Question: I am developing a Google Maps based site and have a problem that occurs in my site. Randomly, I get a message on tiles saying "Sorry, we have no imagery here". This issue occurs on all my computers/browsers and only in satellite view.
The problem is not consistent and sometimes I get the same problem when browsing the google maps api samples or <URL> which rules out the possibility of a javascript/css error.

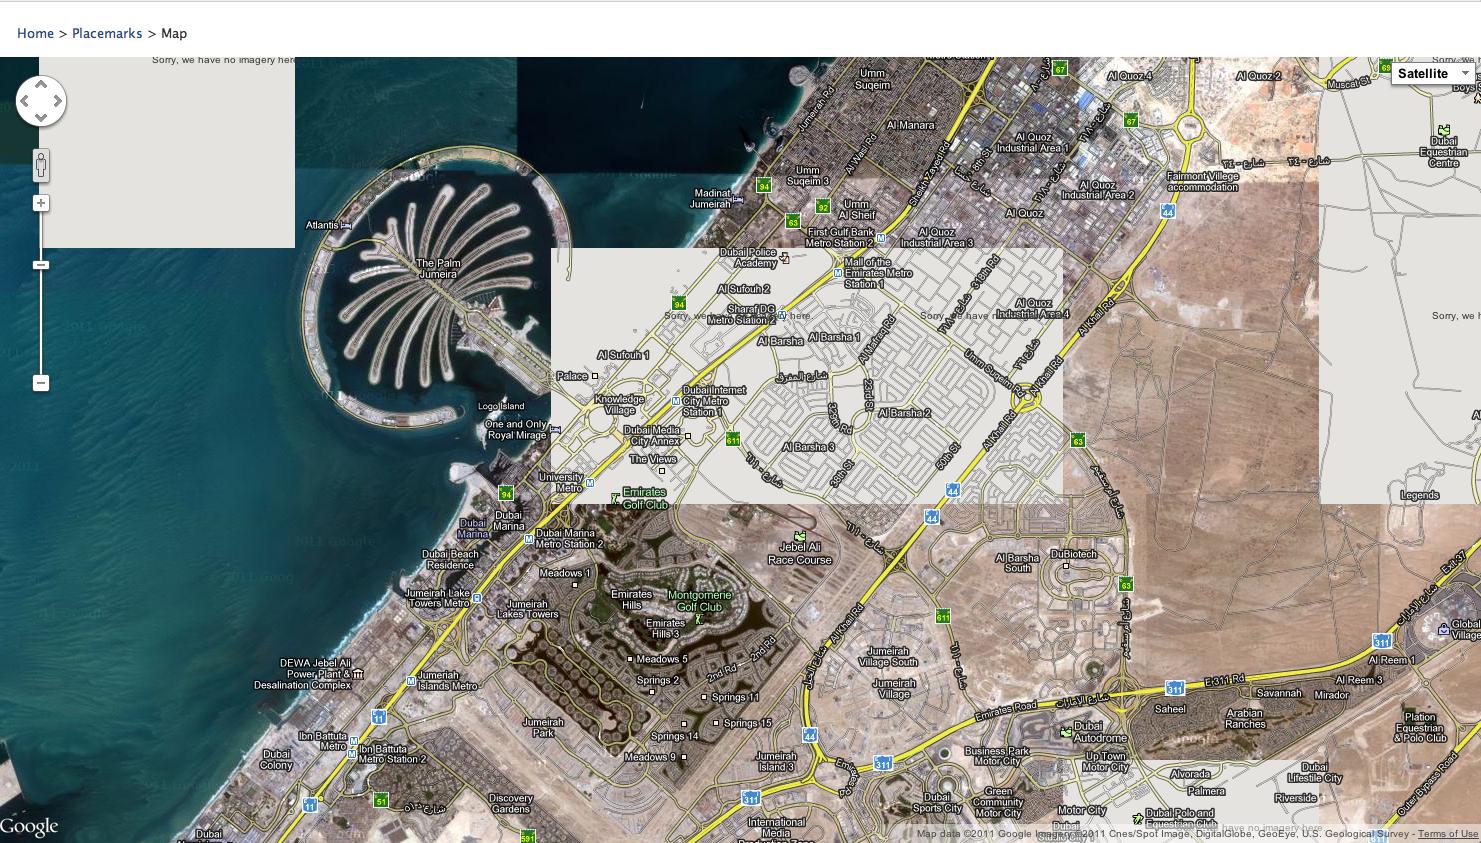
Answer: I am no longer encountering this problem now with the same internet connection. It seems it was a technical issue from Google Maps that is solved now.